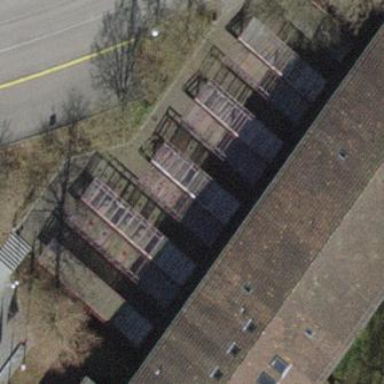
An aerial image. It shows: Bicycle parking area.